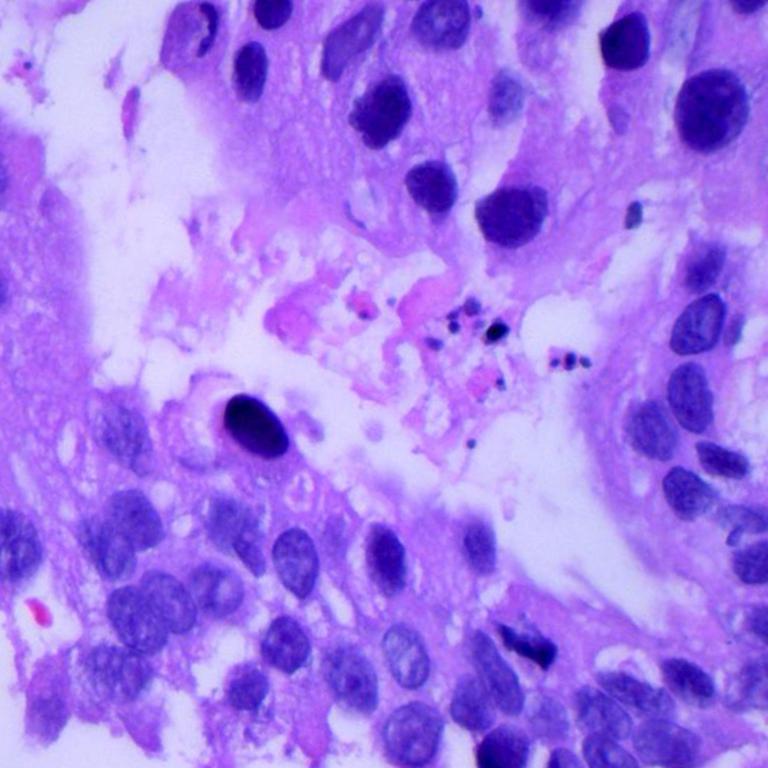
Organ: lung
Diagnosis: adenocarcinomas